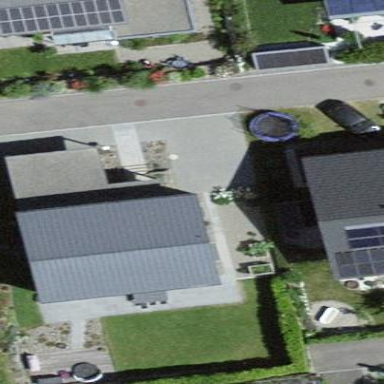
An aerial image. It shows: Residential building with gabled roof oriented across.